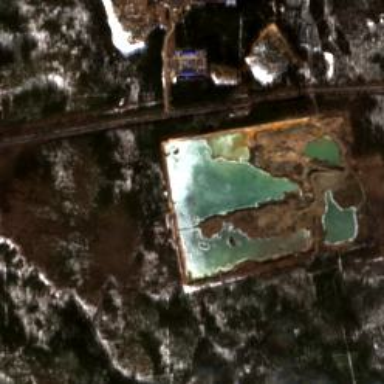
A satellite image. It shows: Quarry used for extracting aggregate resources.